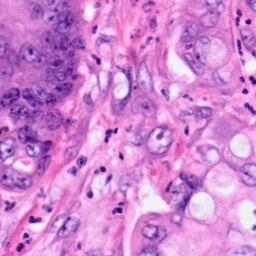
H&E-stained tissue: Pancreatic